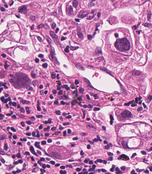
Tumor epithelial tissue: yes
Tumor-associated stroma tissue: yes
Normal tissue: no